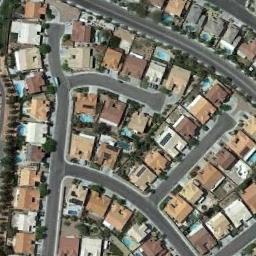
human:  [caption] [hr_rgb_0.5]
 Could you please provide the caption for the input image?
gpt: Many roads and neatly arranged houses in densely populated areas .

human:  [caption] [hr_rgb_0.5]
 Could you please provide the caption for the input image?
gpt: A dense residential area has lots of medium residences of the same style while some roads go through the residential area .

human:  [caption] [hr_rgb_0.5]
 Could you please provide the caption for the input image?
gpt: The dense residential is next to the road and some trees .

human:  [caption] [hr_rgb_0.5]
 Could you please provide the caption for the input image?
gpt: The houses are separated by paths .

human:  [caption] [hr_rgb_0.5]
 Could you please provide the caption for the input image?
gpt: There are many brown buildings and white buildings arranged neatly on dense residential area .